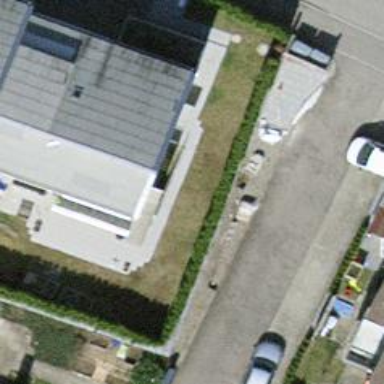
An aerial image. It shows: Semidetached house with gabled roof.